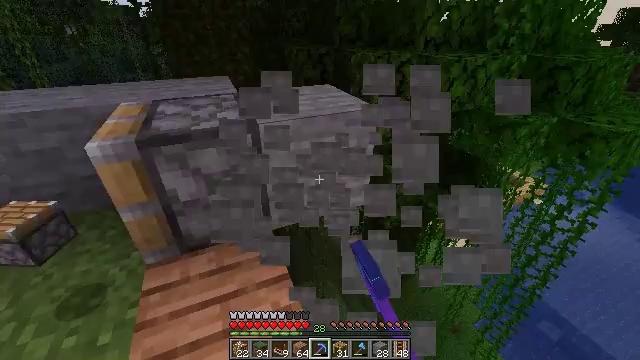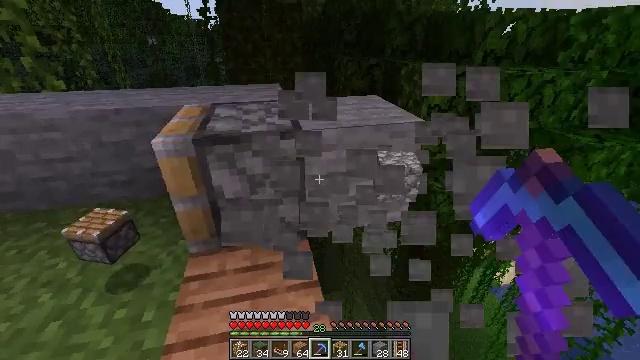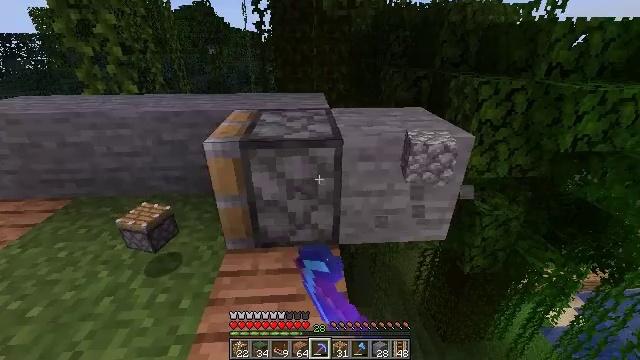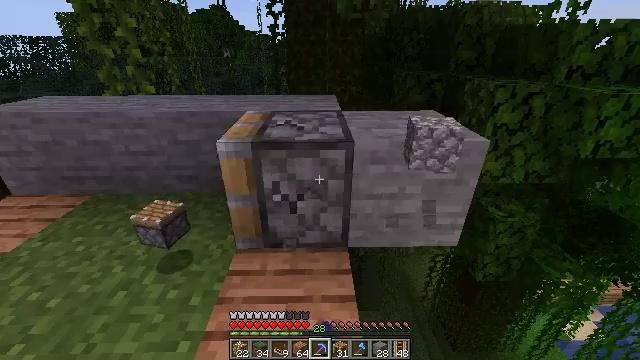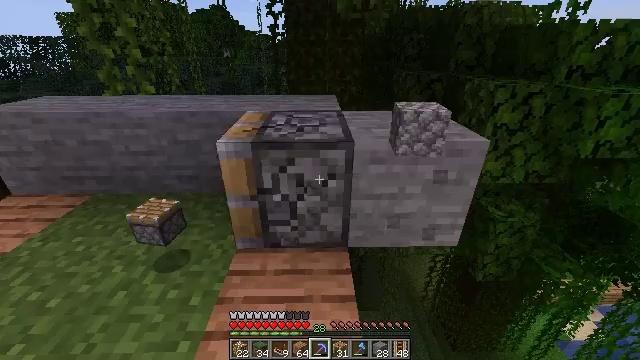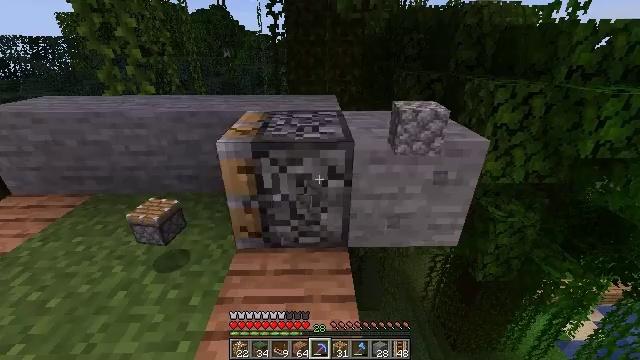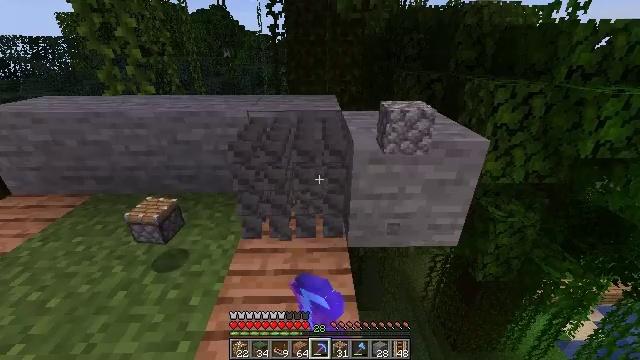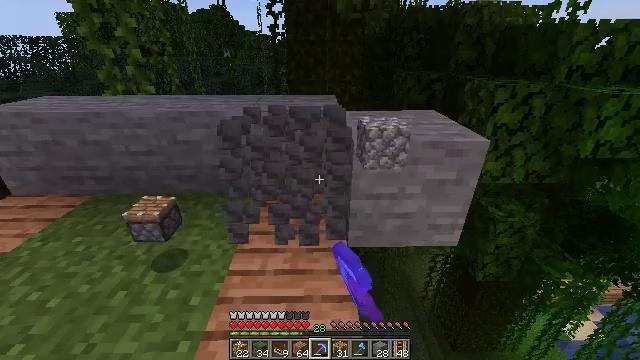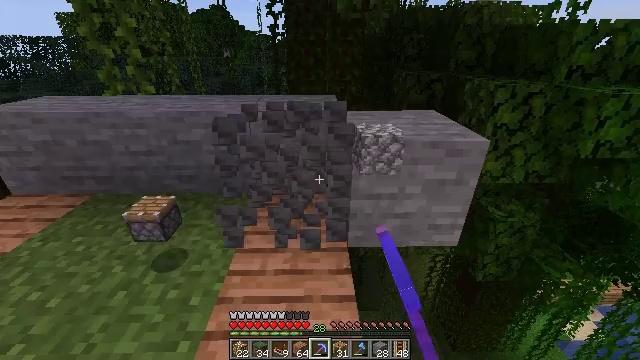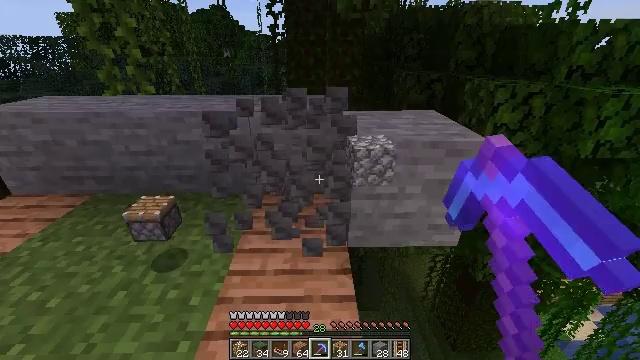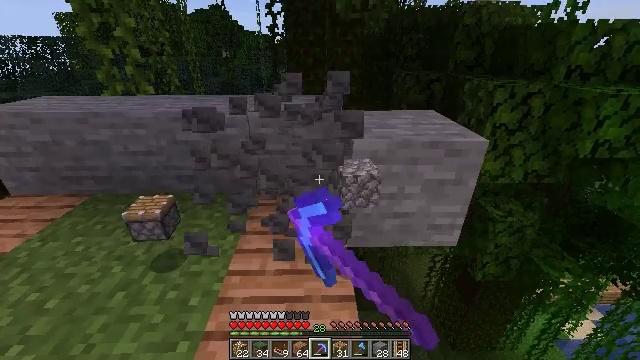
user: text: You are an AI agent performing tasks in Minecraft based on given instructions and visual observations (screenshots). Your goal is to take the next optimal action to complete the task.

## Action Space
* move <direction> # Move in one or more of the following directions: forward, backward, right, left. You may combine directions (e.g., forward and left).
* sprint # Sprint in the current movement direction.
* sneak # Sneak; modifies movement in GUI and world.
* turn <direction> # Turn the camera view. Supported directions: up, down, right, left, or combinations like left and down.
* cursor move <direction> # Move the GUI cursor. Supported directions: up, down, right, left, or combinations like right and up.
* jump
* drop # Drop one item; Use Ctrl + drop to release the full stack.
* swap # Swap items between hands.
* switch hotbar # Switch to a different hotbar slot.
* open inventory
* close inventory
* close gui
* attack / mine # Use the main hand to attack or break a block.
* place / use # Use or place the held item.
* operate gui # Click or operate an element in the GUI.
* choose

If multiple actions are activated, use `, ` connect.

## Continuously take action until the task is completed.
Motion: motion action
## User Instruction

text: Attack the piston to remove it.
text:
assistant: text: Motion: turn left and up, attack / mine
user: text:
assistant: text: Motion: turn left and up, attack / mine
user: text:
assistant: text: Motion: turn left, attack / mine
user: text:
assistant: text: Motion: attack / mine
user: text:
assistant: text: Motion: attack / mine
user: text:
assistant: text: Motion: attack / mine
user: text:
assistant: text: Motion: attack / mine
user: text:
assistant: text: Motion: attack / mine
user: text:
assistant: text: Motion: attack / mine
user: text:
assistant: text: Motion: attack / mine
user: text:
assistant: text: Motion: attack / mine